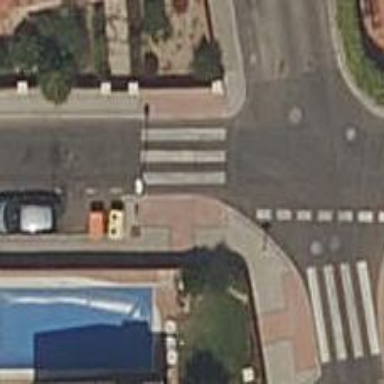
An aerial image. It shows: Marked road crossing.